Question: I have a application in blackberry and I am installing it device.When I import the .alx file from Blackberry workspace then it installed successfully but when I put up these 2 files(.alx and .cod) in separate folder then error occurred as here

I was testing this with my application.
But be to sure I simply imported the sample from eclipse workspace of AutoCompleteFieldDemo and put the .alx and .cod file in same folder.
The both these file can be seen here <URL>
named as
AutoCompleteFieldDemo.alx
AutoCompleteFieldDemo.cod
Please suggest where I am missing .
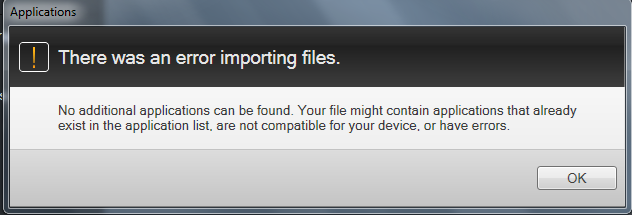
Answer: The alx provided contains this:
'''
<fileset Java="1.55" _blackberryVersion="[7.1.0)">
<directory >
7.1.0
</directory>
<files >
AutoCompleteFieldDemo.cod
</files>
</fileset>
'''
The fileset blackberryVersion attribute is indicating that the files are applicable to OS 7.1+. The directory tag indicates that any files will be in the directory 7.1.0 relative to the current directory. The files tag contains the files.
Looking at this, there are two potential explanations for what you are seeing
1. the device you are attempting to load this on is not running OS 7.1 or later
2. you have put the cod in the same directory as the alx, not the subdirectory /7.1.0.
Personally I suspect the directory and I would remove the directory element from the alx.
You will find more about the alx file attributes here:
<URL>
I tried find a more current version of this documentation but failed after a quick look. The format has not changed, so this should provide you with any additional information you need.